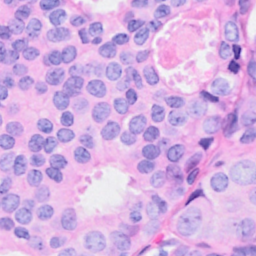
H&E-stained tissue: Breast